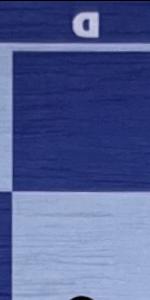
Label: Empty